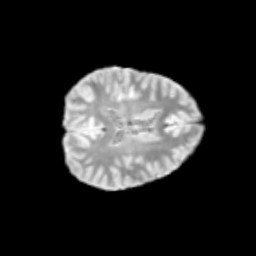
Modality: T2w
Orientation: axial
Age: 11
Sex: female
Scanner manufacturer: siemens
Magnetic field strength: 3 T
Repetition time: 3.8 s
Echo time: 0.07 s